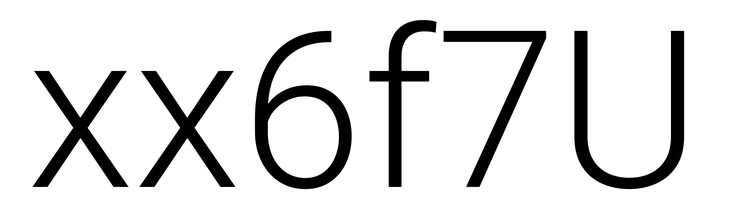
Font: Roboto_Light